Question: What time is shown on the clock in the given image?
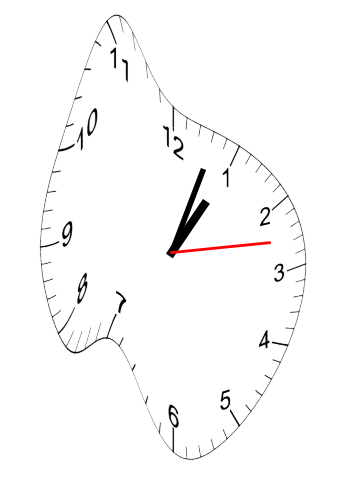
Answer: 01:03:13